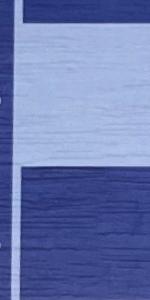
Label: Empty